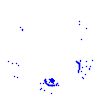
Particle: kaon